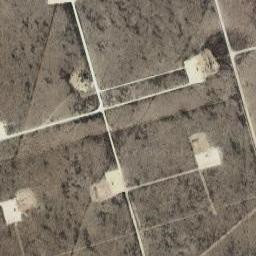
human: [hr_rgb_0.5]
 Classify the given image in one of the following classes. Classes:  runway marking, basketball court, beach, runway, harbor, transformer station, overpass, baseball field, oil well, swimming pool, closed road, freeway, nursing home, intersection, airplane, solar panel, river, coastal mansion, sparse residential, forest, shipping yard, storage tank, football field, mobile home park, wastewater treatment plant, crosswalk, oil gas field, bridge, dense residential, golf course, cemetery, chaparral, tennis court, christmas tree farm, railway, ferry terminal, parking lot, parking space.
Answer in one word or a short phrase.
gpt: oil gas field